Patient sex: M
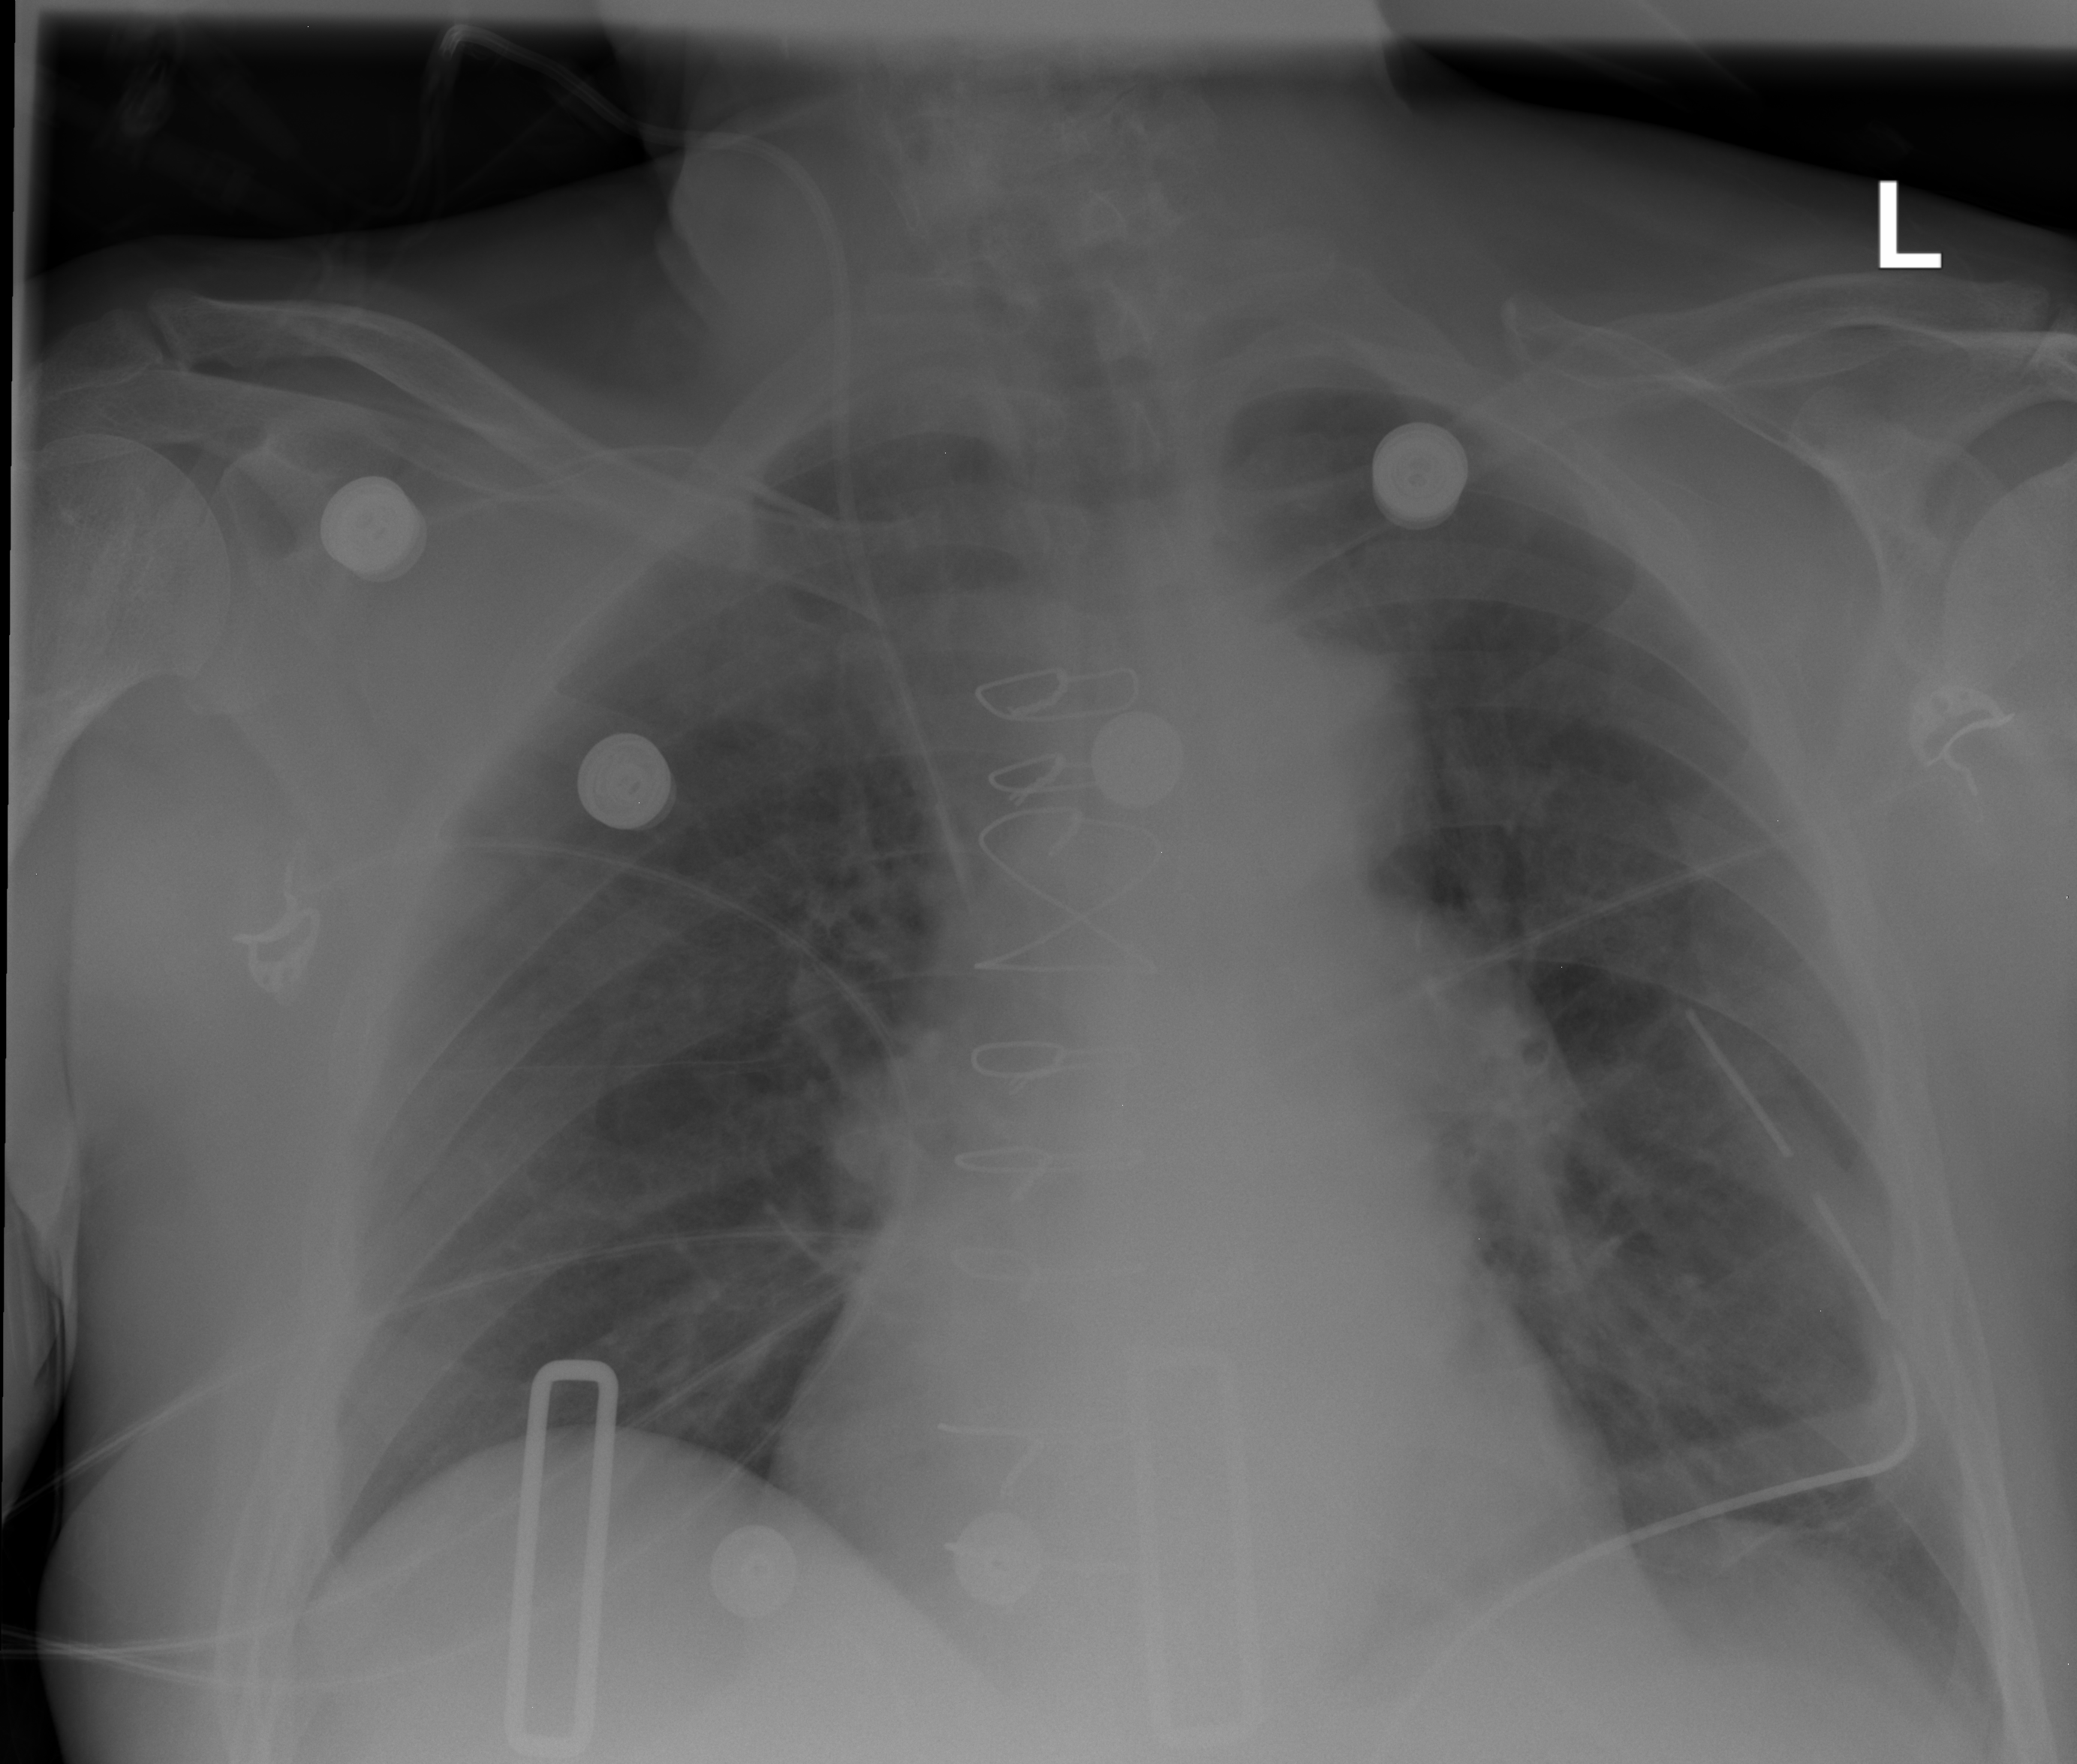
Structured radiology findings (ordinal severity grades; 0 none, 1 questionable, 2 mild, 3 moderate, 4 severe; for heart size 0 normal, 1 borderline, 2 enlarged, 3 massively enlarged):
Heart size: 2
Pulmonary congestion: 2
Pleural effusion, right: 0
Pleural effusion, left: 0
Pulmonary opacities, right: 0
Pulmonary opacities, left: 0
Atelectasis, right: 2
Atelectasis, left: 0